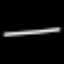
Label: line